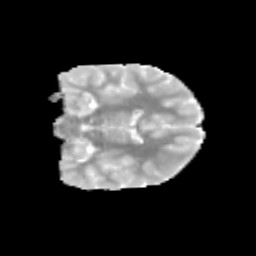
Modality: MD
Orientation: coronal
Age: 13
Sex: female
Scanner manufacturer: siemens
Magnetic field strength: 3 T
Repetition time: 3.8 s
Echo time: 0.07 s